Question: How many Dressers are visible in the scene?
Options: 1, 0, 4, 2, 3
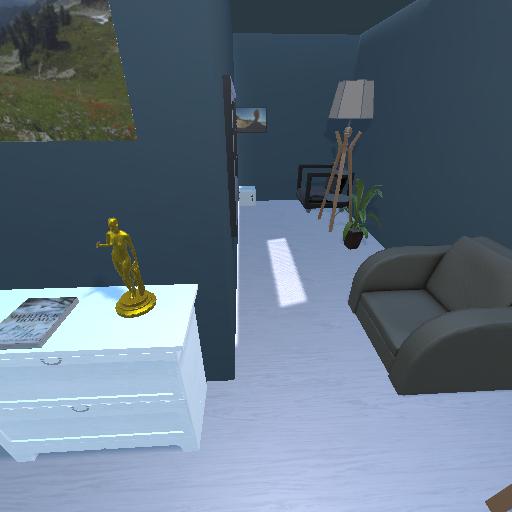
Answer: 1